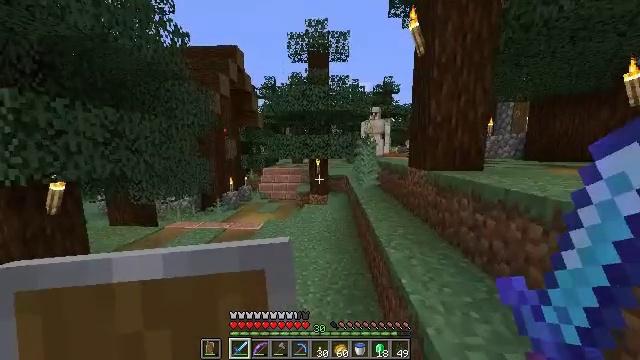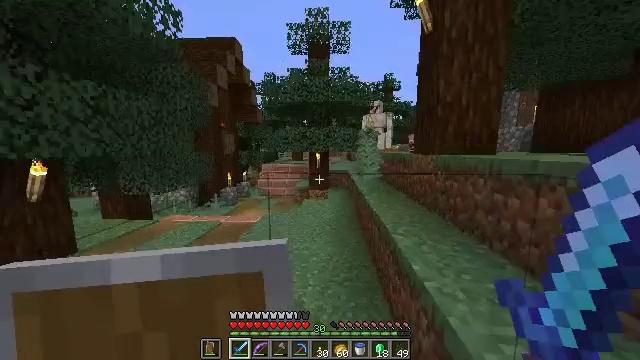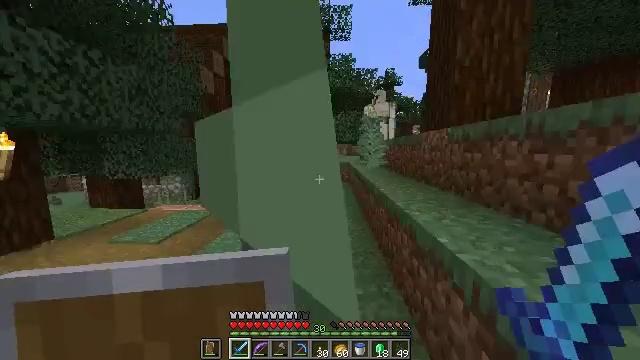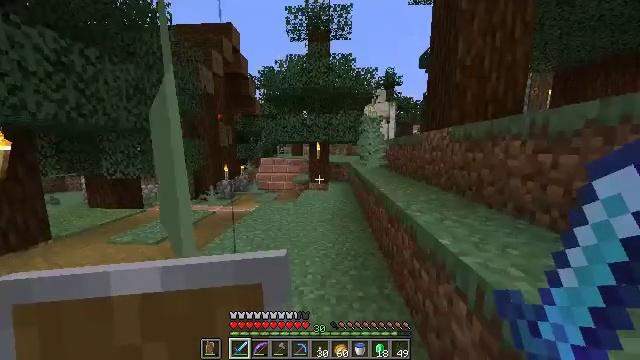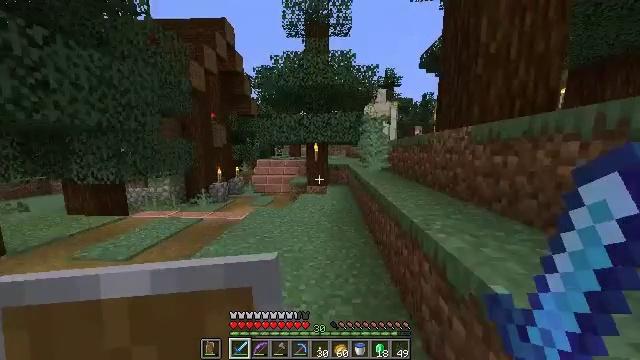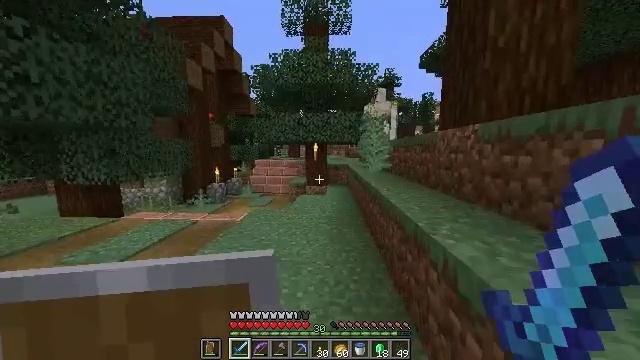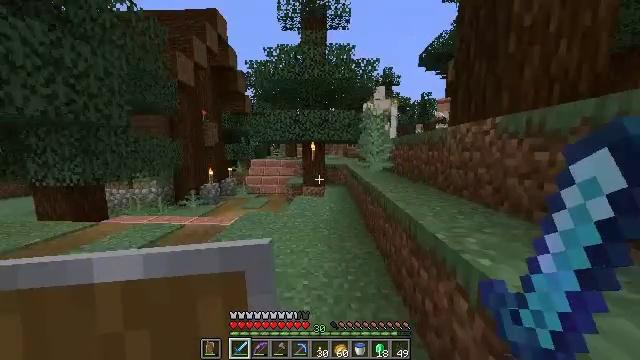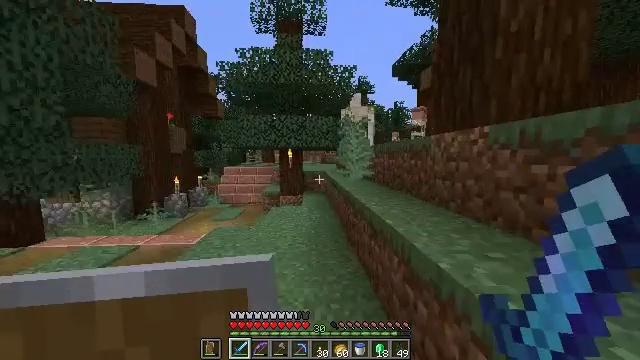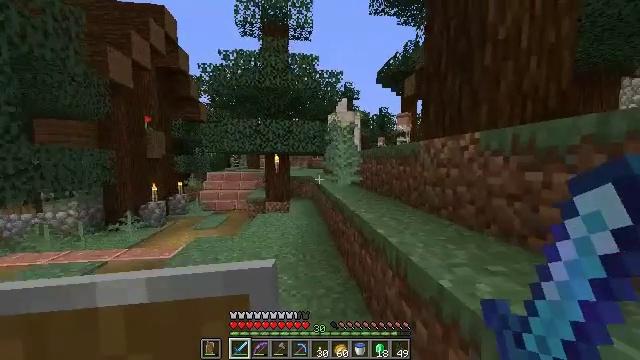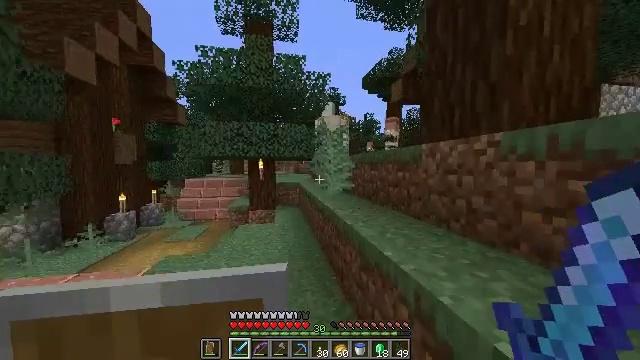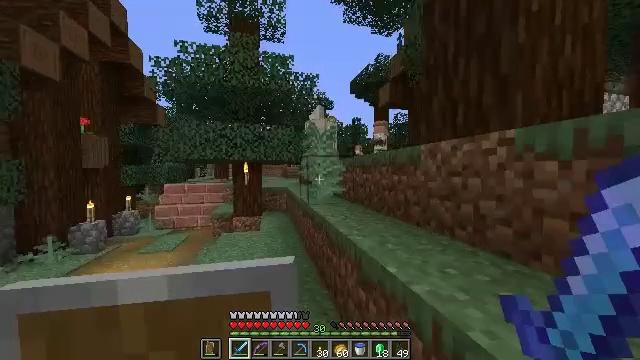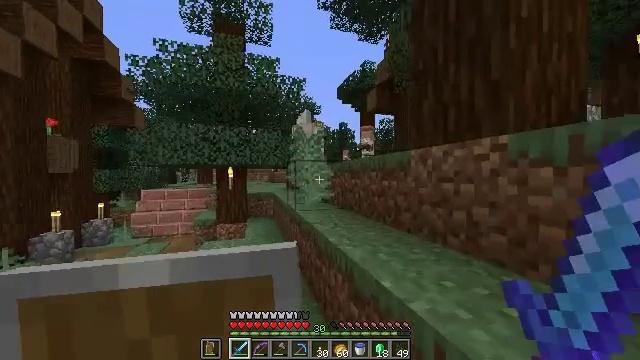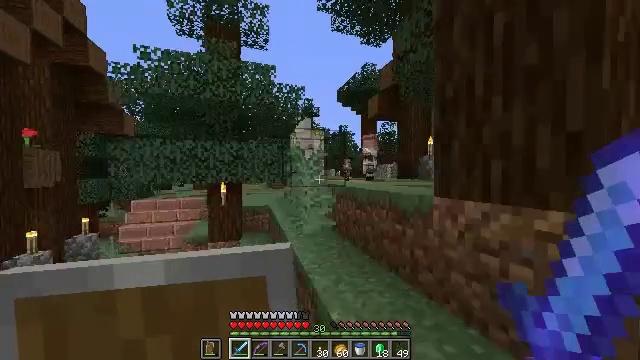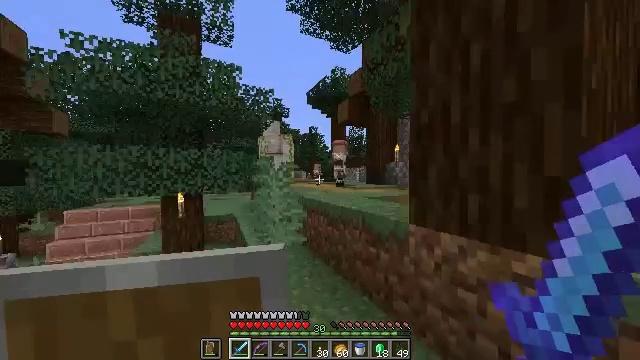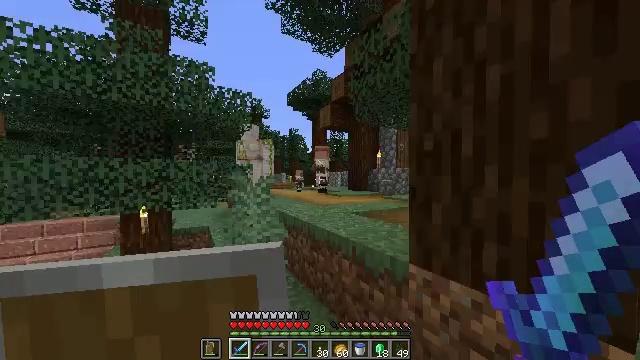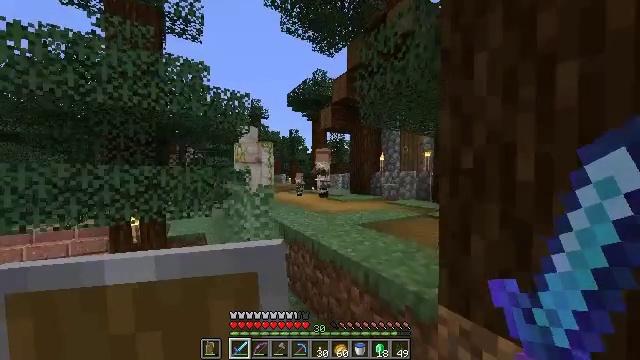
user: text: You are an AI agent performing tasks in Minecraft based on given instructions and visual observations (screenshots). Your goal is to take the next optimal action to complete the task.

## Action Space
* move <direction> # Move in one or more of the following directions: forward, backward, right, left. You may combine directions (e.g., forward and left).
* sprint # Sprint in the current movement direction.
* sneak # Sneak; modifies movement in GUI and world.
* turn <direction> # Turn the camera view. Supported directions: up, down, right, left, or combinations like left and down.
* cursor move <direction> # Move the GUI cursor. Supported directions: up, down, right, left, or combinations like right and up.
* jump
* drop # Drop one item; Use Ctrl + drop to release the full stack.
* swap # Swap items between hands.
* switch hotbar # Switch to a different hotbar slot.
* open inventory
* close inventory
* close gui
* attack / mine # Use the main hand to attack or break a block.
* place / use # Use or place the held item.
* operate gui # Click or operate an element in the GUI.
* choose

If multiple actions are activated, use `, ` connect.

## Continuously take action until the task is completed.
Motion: motion action
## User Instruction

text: Gather beetroots by breaking the plants.
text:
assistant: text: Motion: move forward
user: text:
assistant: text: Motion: move forward
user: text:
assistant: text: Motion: move forward
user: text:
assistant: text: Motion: move forward
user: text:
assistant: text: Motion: move forward
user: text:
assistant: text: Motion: move forward
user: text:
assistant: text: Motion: move forward, turn right and up
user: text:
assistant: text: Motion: move forward, turn right and up
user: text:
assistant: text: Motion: move forward, turn right and up
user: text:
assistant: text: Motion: move forward, turn right and up
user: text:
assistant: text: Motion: move forward, turn right, jump
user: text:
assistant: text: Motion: move forward, jump
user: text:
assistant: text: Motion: move forward, turn right, jump
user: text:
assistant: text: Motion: move forward, turn right
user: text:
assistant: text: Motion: move forward
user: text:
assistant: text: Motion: move forward
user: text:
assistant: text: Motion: move forward
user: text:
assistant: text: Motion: move forward
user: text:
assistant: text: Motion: move forward
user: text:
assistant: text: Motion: move forward
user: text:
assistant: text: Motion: move forward
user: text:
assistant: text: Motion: move forward, jump
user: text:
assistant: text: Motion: move forward, jump
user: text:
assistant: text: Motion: move forward, jump
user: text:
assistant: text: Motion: move forward
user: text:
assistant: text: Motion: move forward
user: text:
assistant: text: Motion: move forward
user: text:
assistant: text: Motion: move forward
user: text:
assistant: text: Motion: move forward, sprint, turn down
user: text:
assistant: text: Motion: move forward, sprint, turn right and down